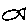
Label: fish